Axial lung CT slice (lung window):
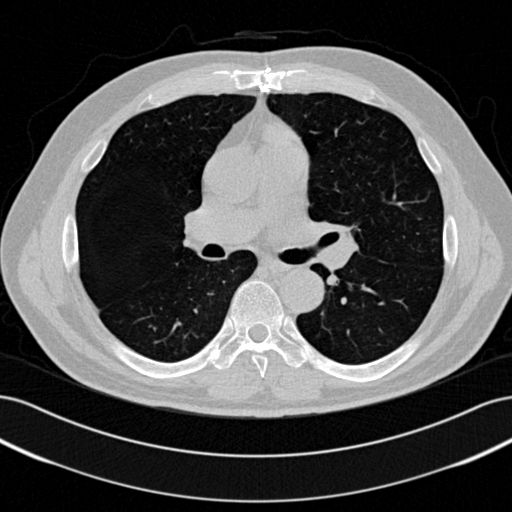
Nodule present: no